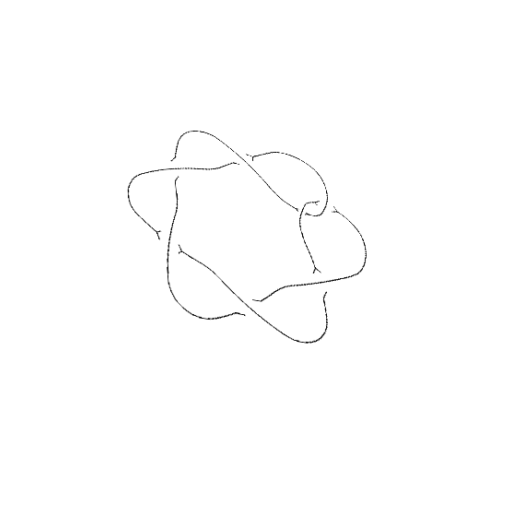
Crossing number: 7